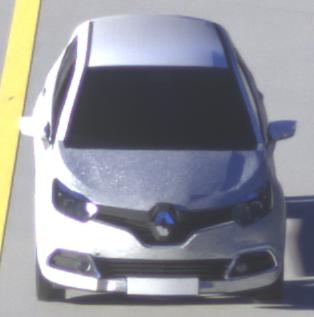
Make: Renault
Model: Captur ENERGY TCe 90
Detailed model: Captur (I)
Model produced from: 2013/06
Model produced until: 2015/05
Doors: 5
Color: white
Road condition: dry road
Daytime: sunrise or sunset
Contrast: high contrast